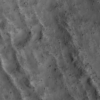
Label: not_dusty